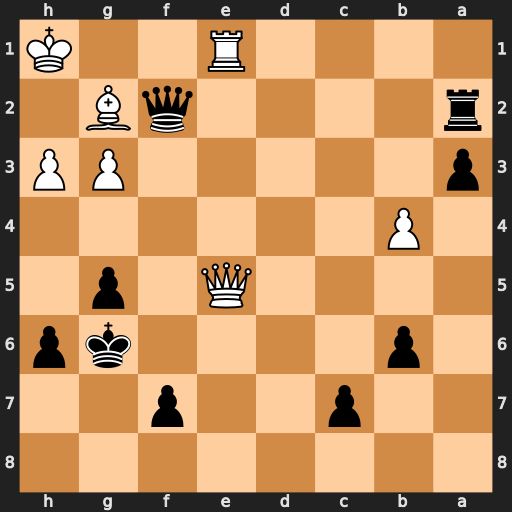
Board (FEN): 8/2p2p2/1p4kp/4Q1p1/1P6/p5PP/r4qB1/4R2K
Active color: b
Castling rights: -
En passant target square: -
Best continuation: Qxg2#